Chest X-ray. View position: PA
Patient age: 24
Patient sex: M
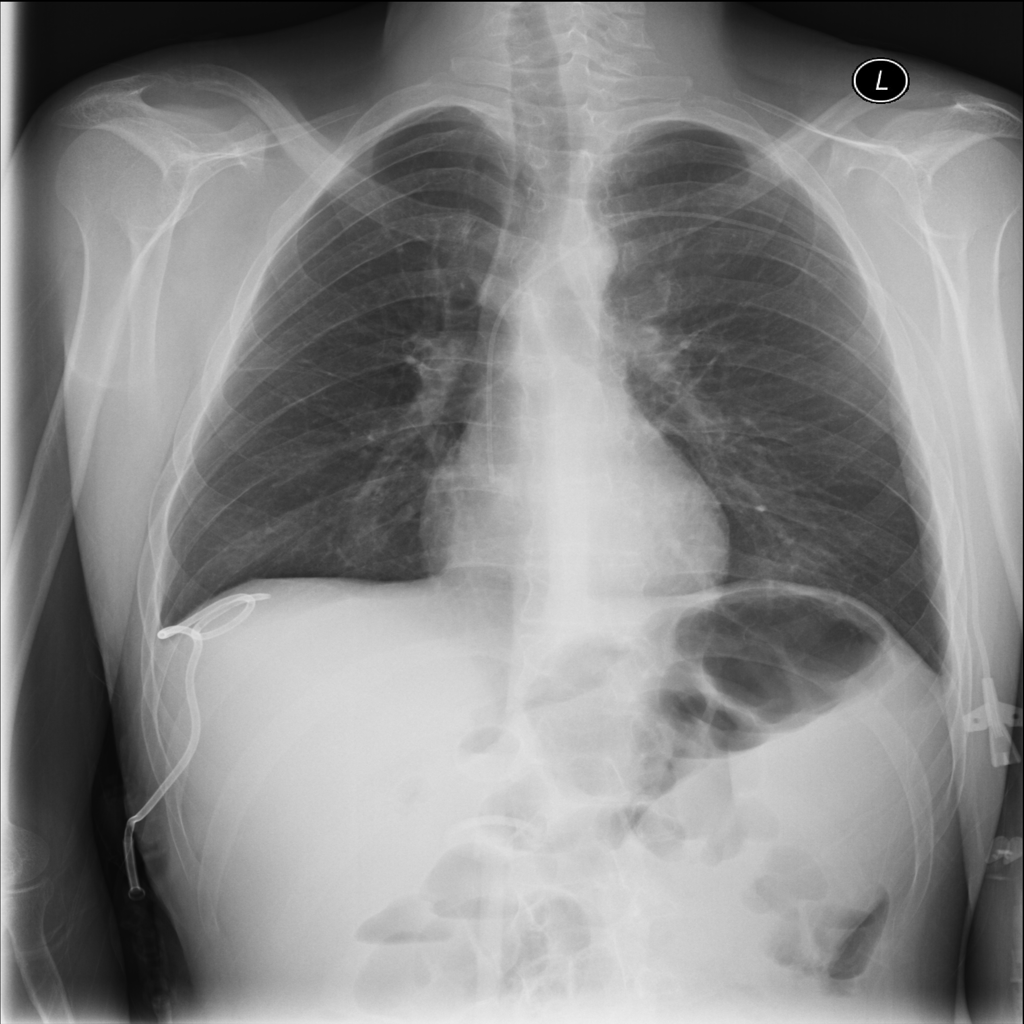
Finding: Pneumothorax